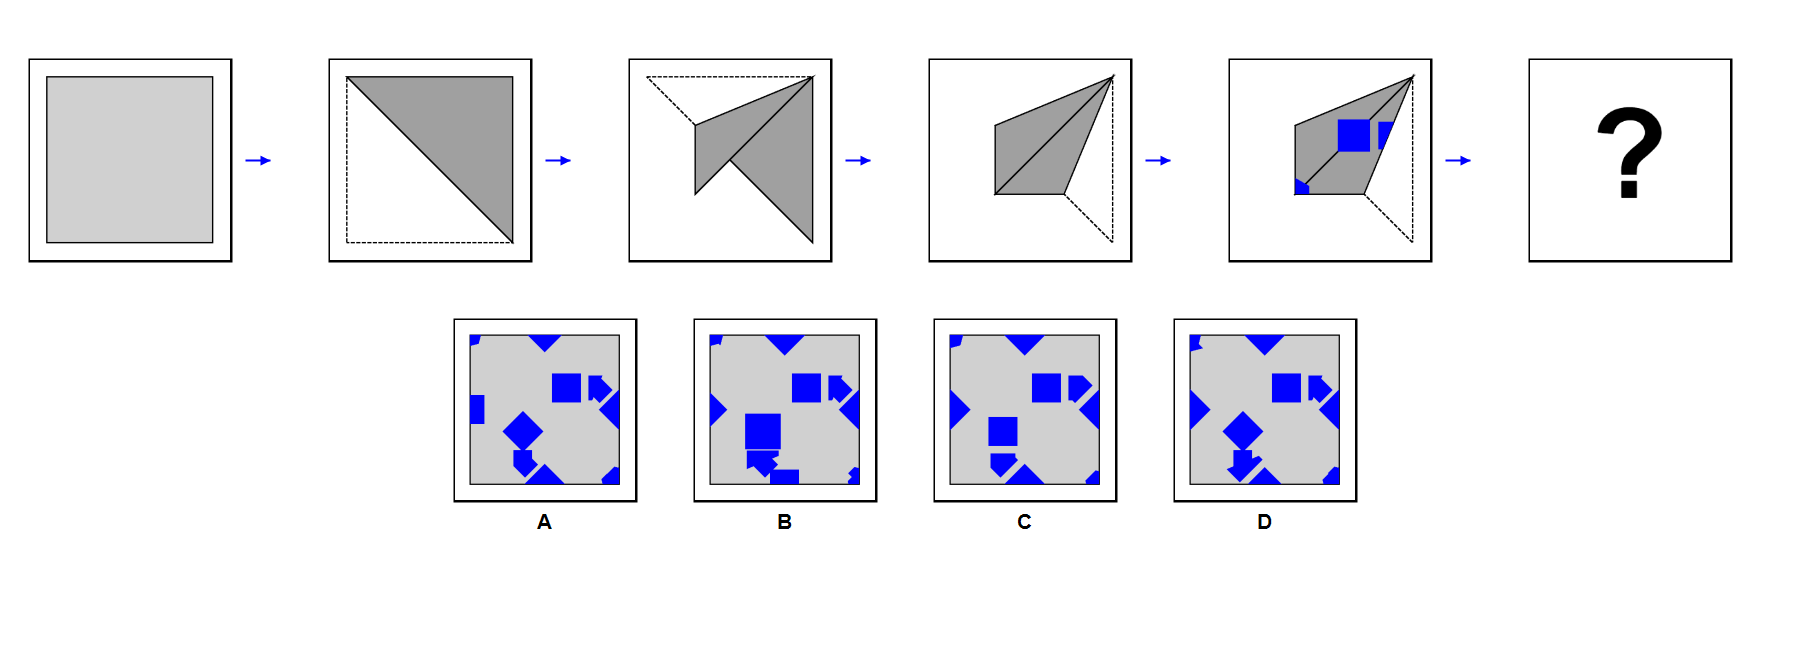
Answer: C